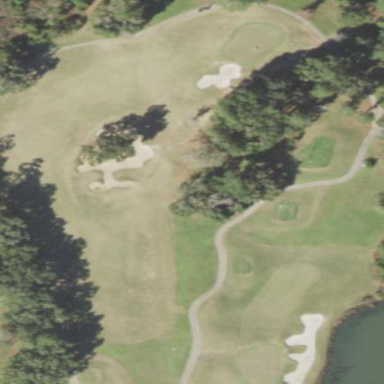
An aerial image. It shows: Path designated for golf carts.